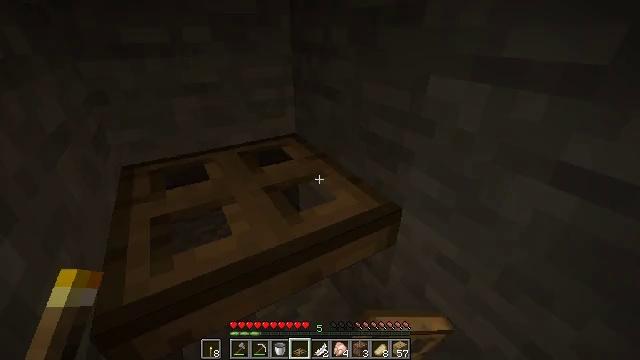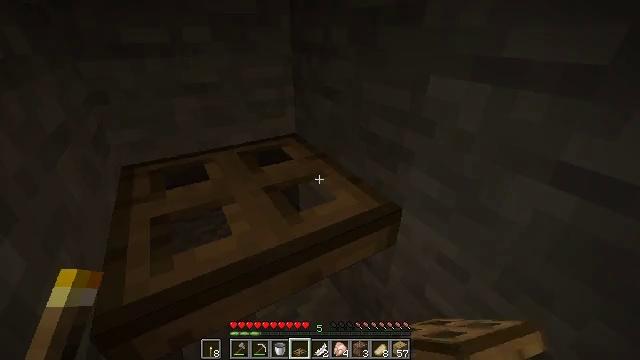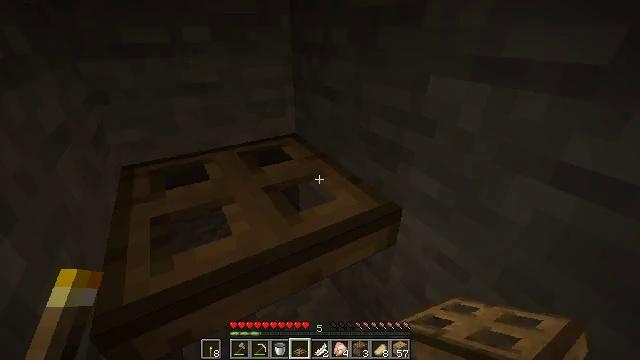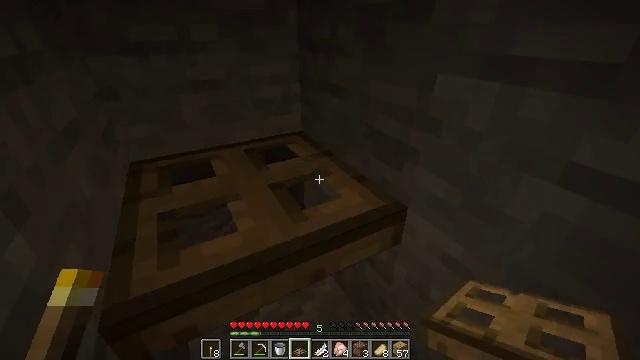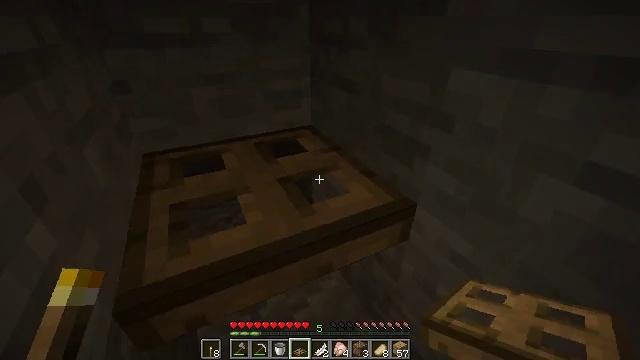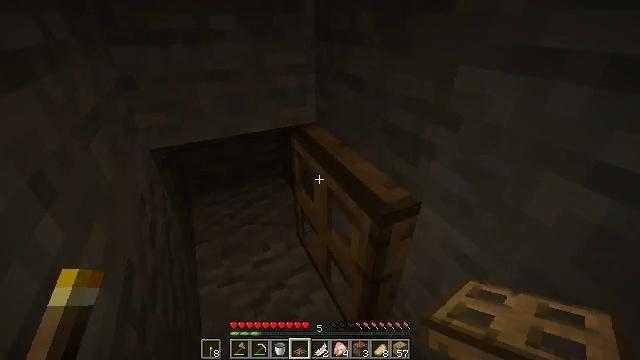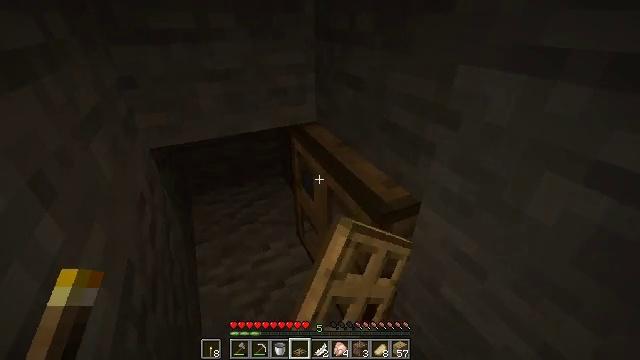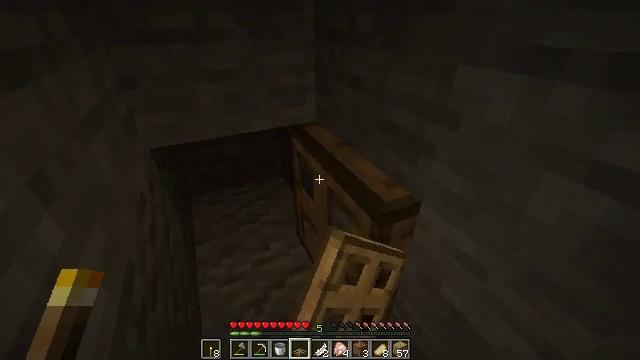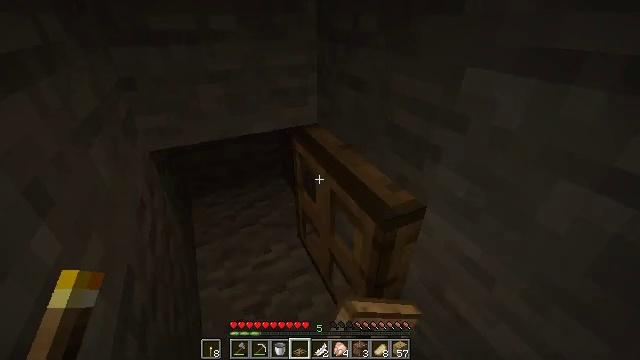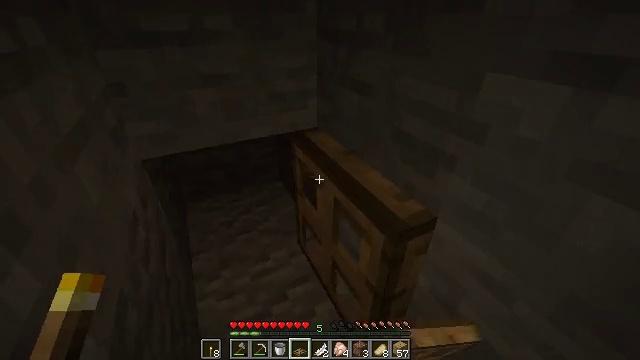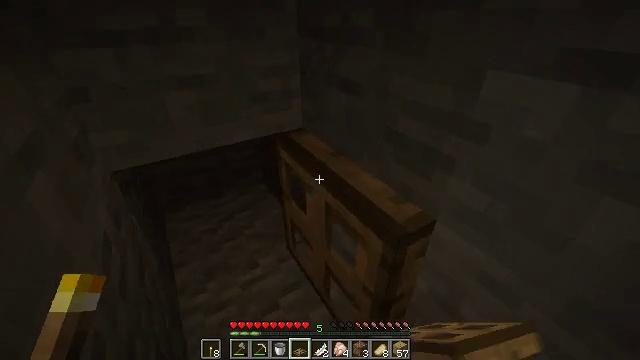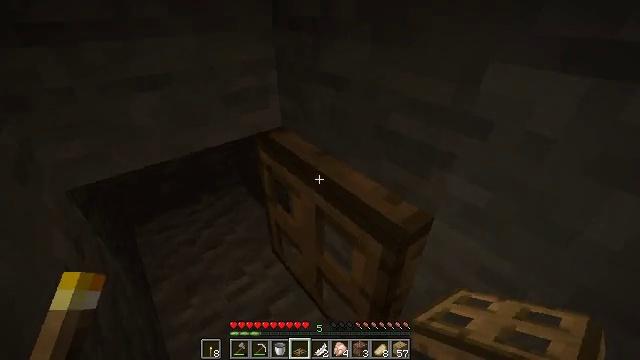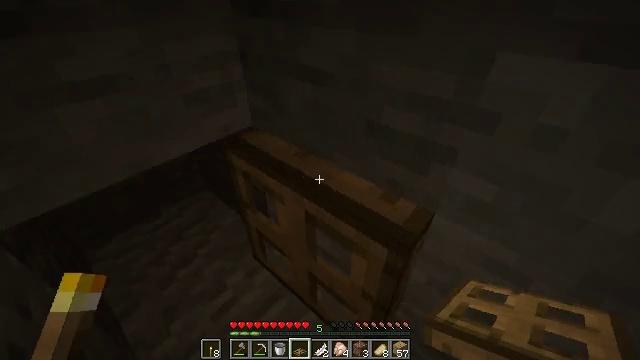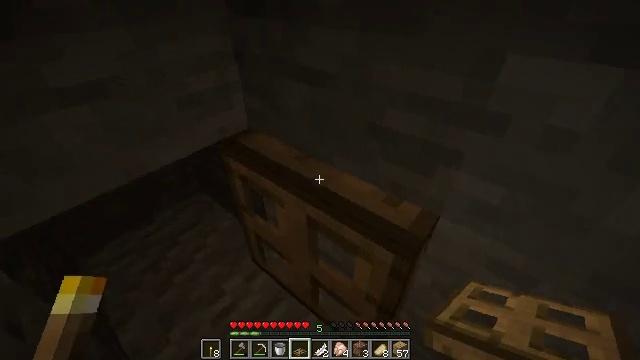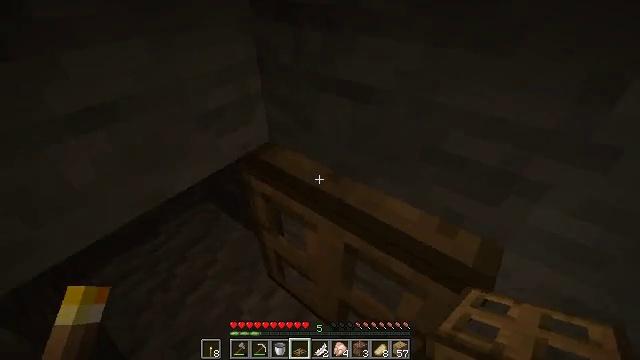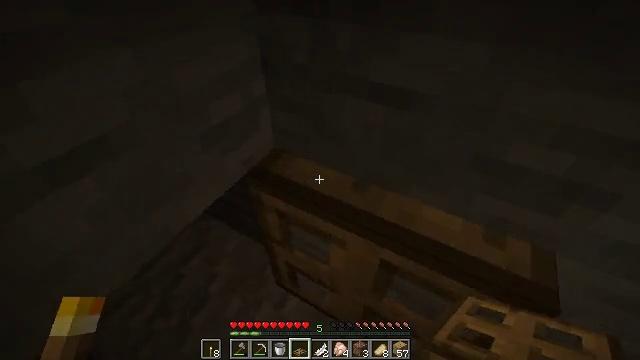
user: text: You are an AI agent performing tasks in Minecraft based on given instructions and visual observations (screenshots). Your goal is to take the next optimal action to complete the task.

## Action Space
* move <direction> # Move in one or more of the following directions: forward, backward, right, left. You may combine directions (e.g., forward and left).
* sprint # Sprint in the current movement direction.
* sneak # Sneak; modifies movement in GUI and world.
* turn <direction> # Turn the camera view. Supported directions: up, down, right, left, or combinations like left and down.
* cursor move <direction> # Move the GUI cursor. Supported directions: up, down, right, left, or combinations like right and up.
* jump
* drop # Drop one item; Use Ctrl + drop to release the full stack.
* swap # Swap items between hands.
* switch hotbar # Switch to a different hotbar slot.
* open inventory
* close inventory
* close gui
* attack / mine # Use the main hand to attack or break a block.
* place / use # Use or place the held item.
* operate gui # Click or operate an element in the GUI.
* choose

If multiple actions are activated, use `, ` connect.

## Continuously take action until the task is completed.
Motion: motion action
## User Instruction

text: Mine the oak trapdoor.
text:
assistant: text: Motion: no_op
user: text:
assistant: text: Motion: no_op
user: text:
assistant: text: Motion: turn left
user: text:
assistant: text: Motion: turn left and down
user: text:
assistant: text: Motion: turn left, use / place
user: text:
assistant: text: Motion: use / place
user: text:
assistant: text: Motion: no_op
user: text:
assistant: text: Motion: move left
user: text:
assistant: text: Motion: move left, turn right
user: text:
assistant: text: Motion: move left, turn right
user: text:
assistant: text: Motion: move left, turn right and down
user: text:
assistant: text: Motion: move left, turn right and down
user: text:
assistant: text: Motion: move left, turn right
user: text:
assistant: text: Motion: move left, turn right and down
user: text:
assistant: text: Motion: move left, turn right and down
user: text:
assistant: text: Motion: move left, turn right and down
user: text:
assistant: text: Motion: move left, turn right and down
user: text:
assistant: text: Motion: turn right and down
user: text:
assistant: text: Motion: use / place
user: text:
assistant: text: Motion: use / place
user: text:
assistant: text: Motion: turn right and down, use / place
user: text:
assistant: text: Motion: turn right
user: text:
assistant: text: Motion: no_op
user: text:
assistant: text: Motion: turn up
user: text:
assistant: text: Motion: turn left and up
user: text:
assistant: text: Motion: turn left and up
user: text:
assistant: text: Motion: turn up
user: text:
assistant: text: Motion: turn up
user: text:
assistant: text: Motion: turn right and up
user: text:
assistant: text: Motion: move left, turn right and up